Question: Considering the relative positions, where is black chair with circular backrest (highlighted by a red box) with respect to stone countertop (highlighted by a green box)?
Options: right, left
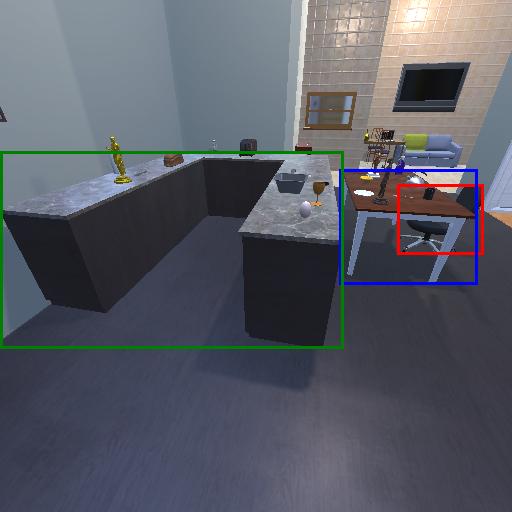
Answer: right